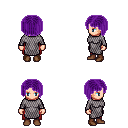
a pixel art fantasy rpg character, female body template, human, light skin, chain mail, red pants, purple pageboy hairstyle, brown shoes, four views (front, back, left, right), 2x2 character sprite sheet, small pixel art, hard edges, no anti-aliasing